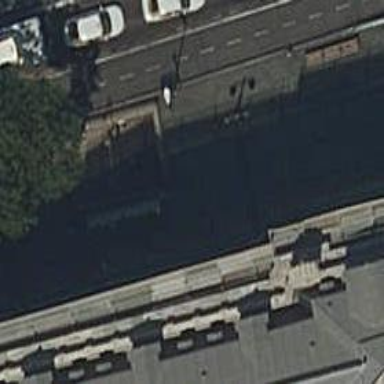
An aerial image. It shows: Subway entrance.